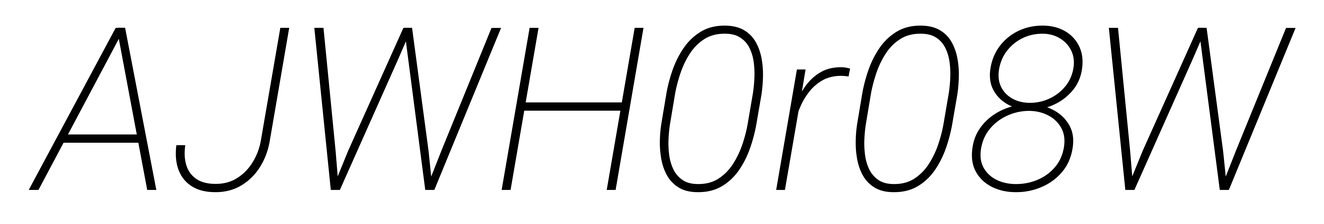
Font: Roboto-Italic_ExtraLight_Italic